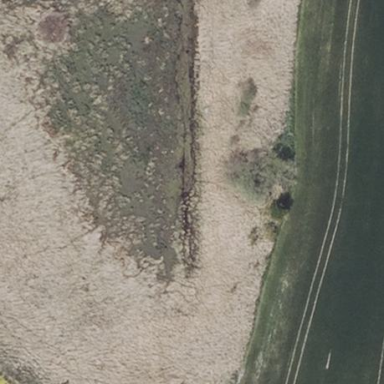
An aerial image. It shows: Beautiful wet meadow natural wetland.